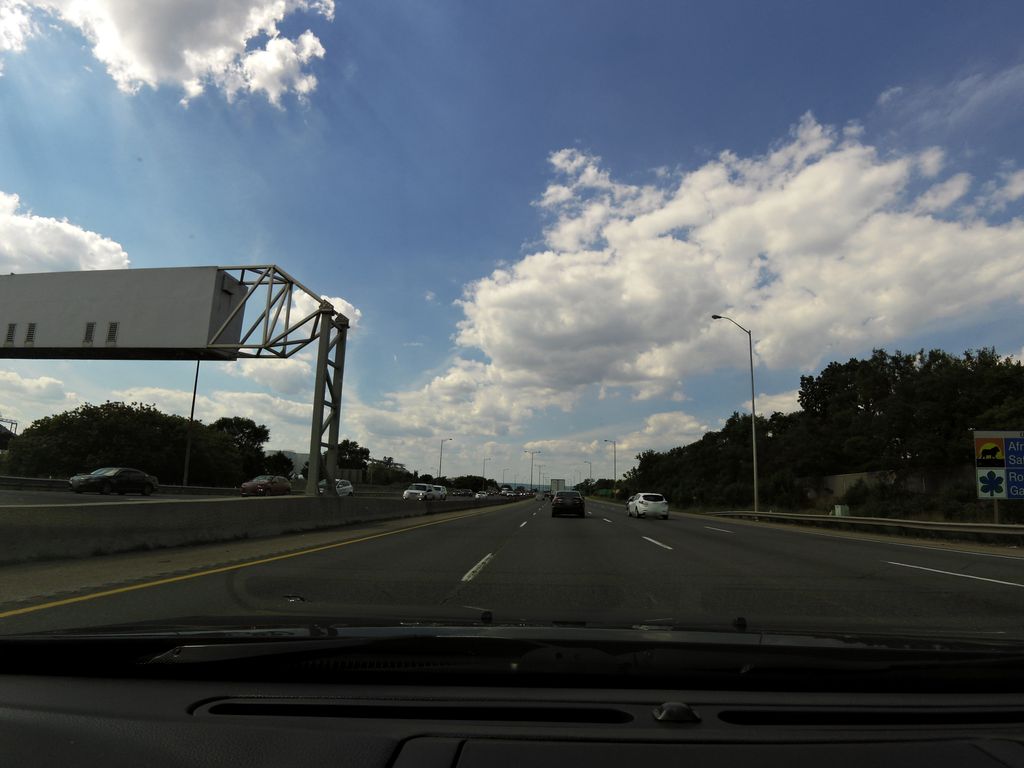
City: hamilton